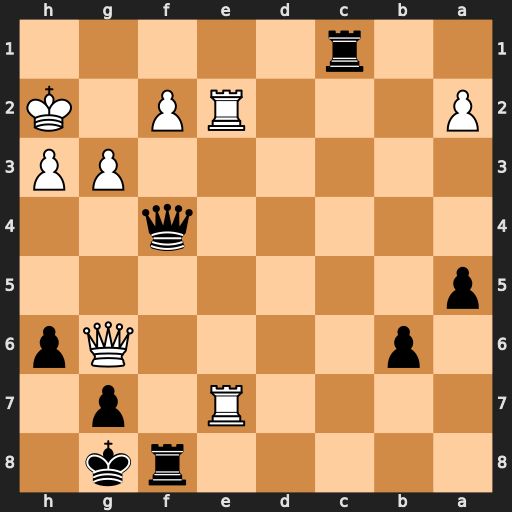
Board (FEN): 5rk1/4R1p1/1p4Qp/p7/5q2/6PP/P3RP1K/2r5
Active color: b
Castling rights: -
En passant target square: -
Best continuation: Qxf2+ Rxf2 Rxf2#